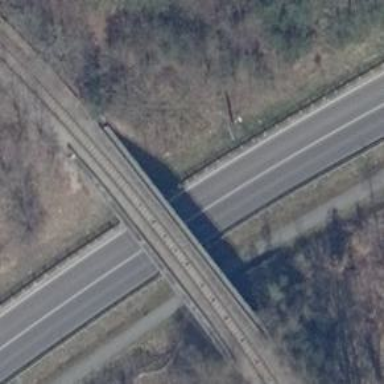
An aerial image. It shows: Disused railway bridge.